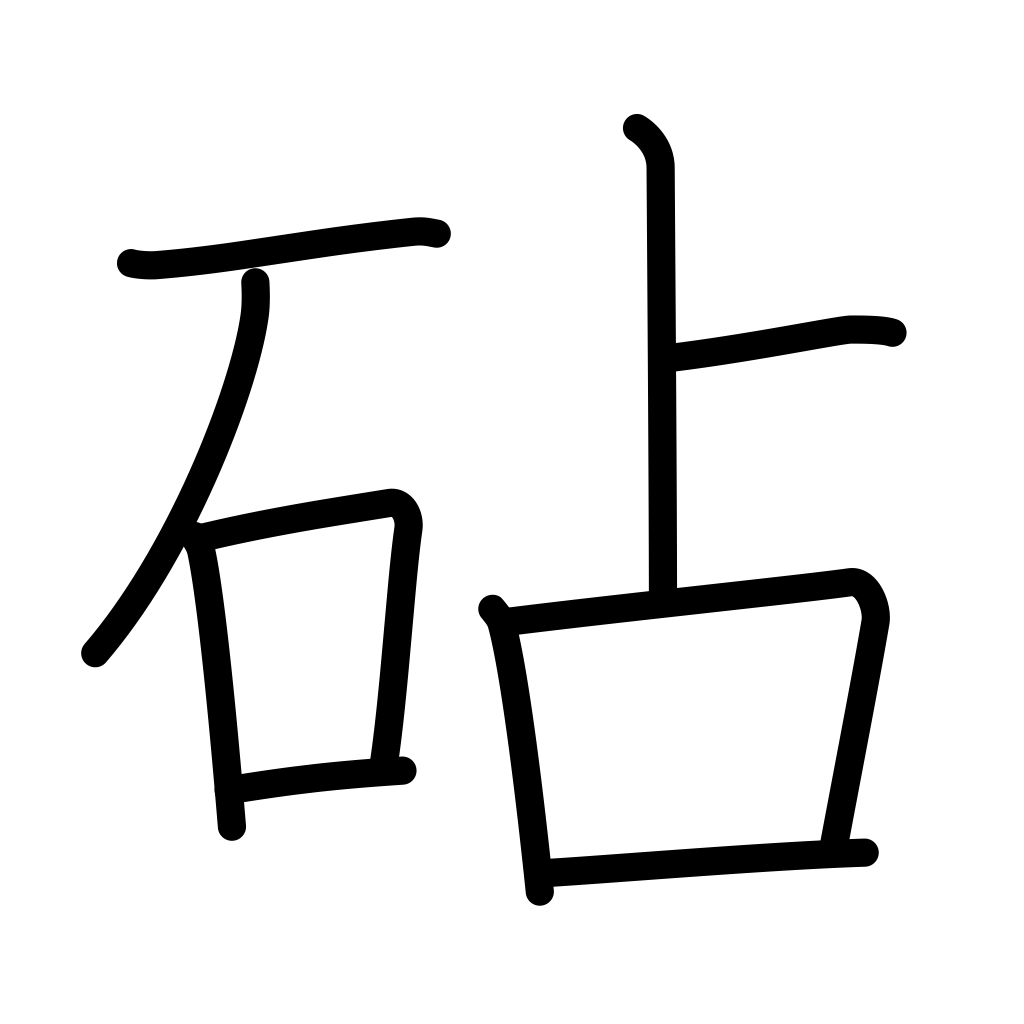
Meaning: fulling block